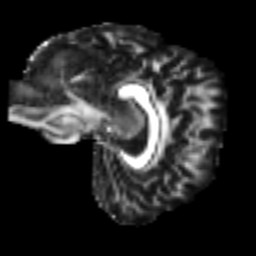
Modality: FA
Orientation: sagittal
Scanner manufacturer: siemens
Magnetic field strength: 3 T
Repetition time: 3.6 s
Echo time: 0.092 s